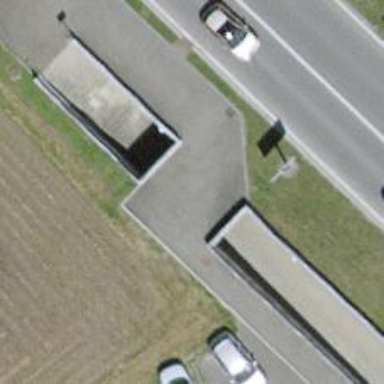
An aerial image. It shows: Path going through tunnel.